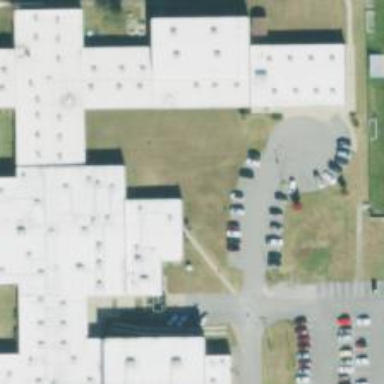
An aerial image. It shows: School building.